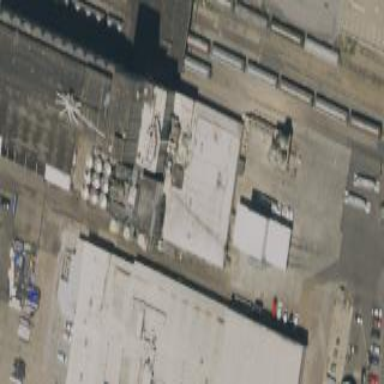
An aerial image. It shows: Factory building.